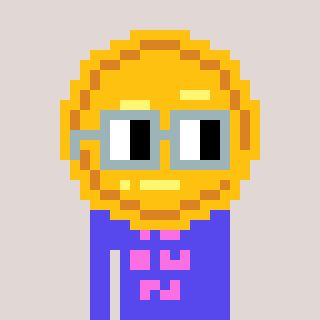
a pixel art character with square dark gray glasses, a medal-shaped head and a computerblue-colored body on a warm background